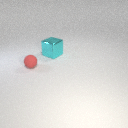
small red rubber sphere in front of large cyan metal cube